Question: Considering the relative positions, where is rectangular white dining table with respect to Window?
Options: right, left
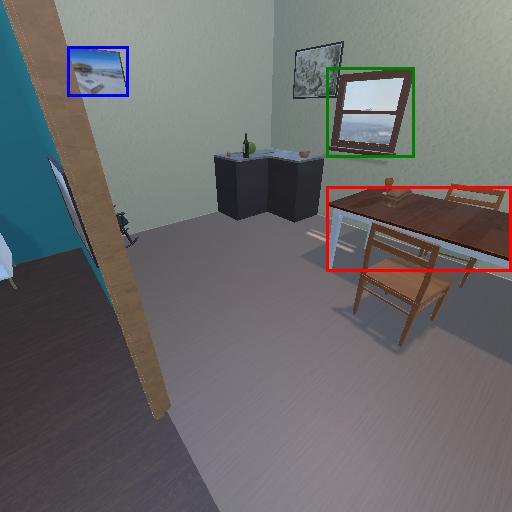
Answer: right